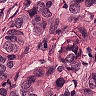
Metastatic tissue present: yes